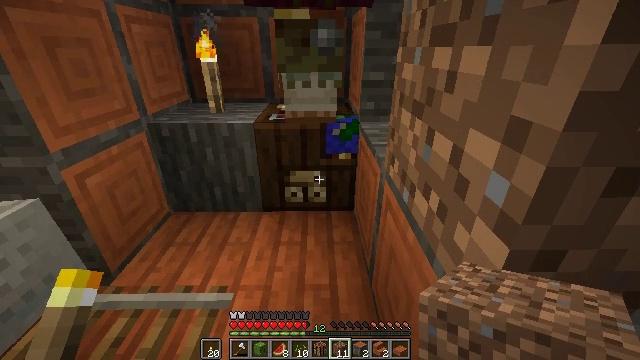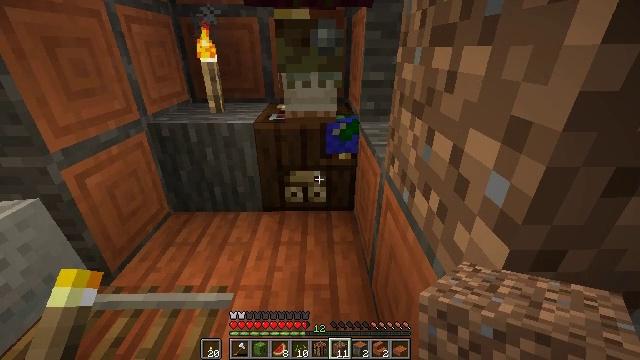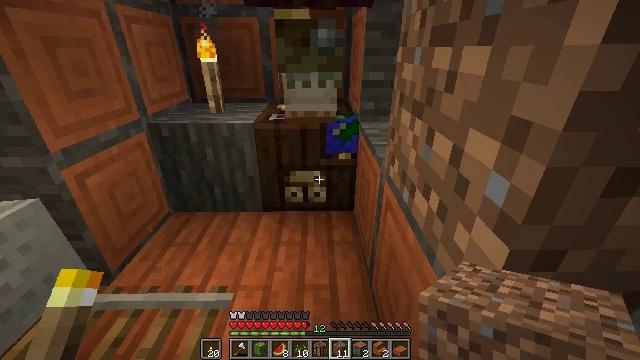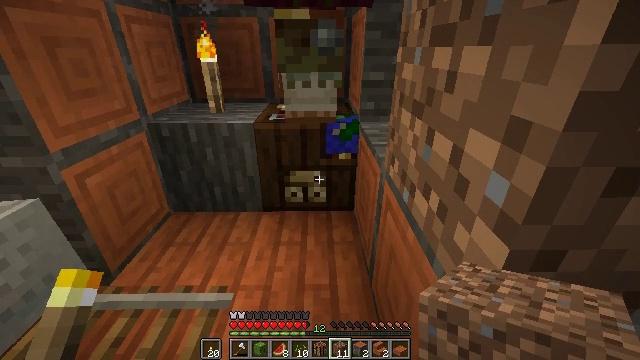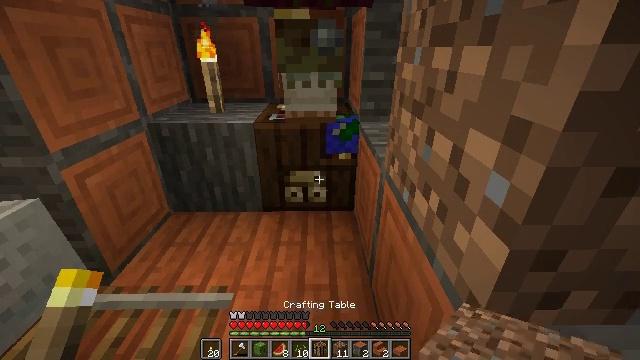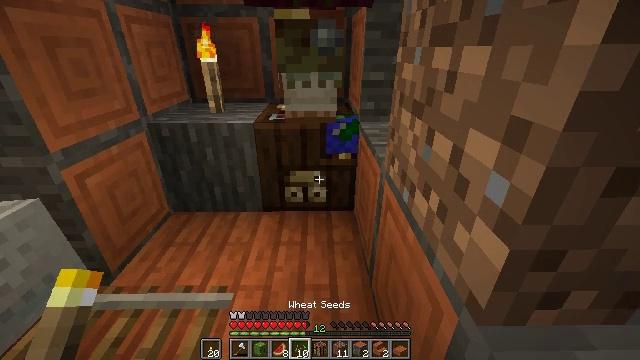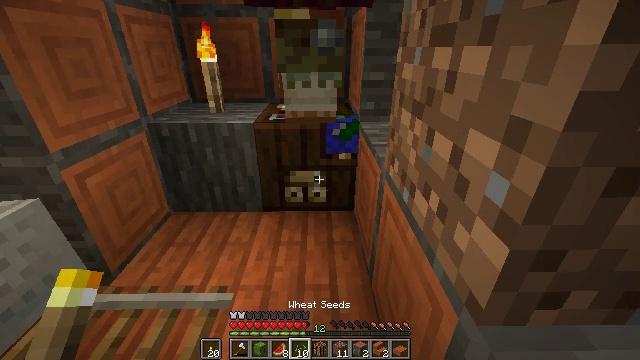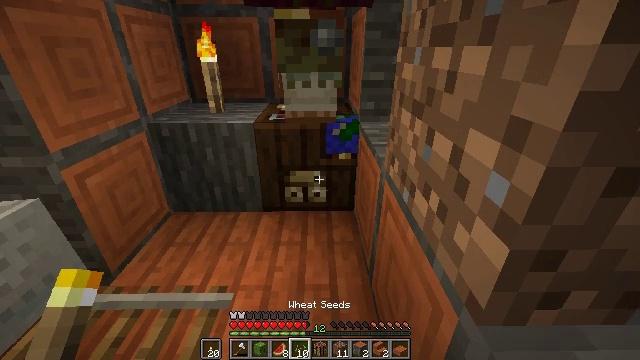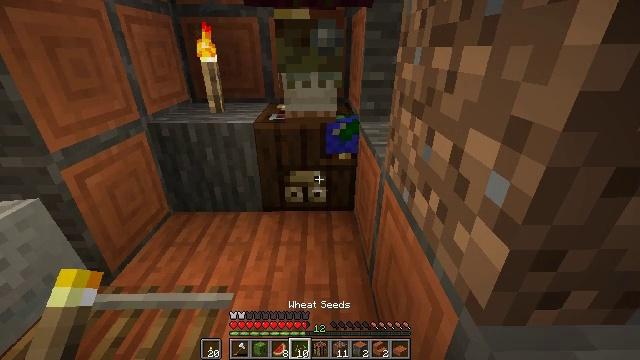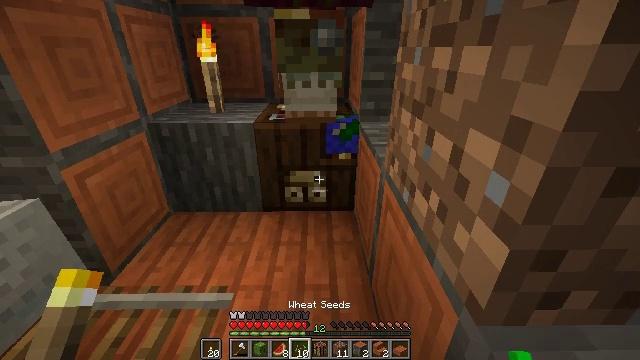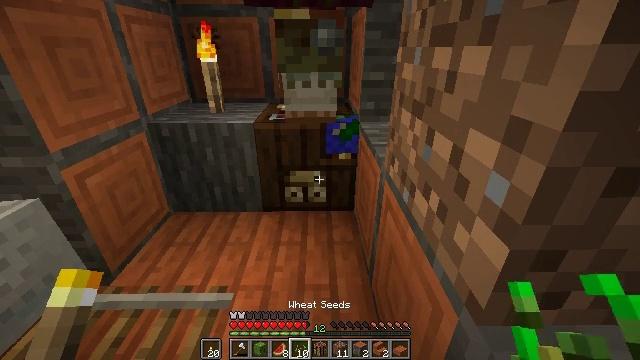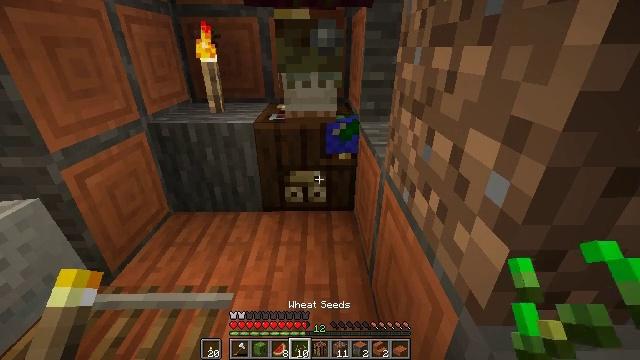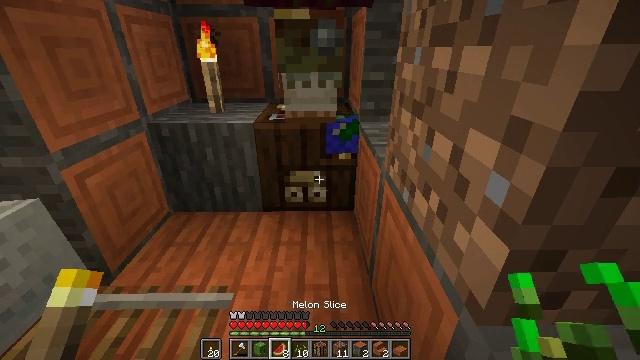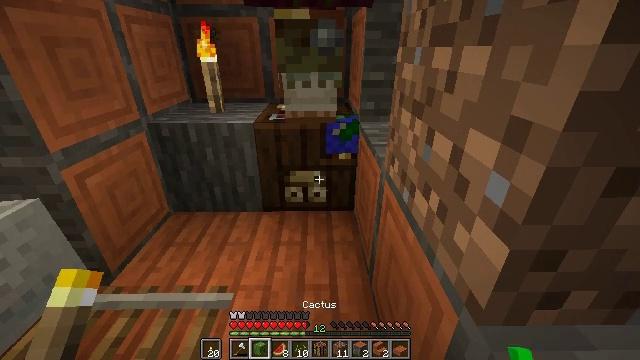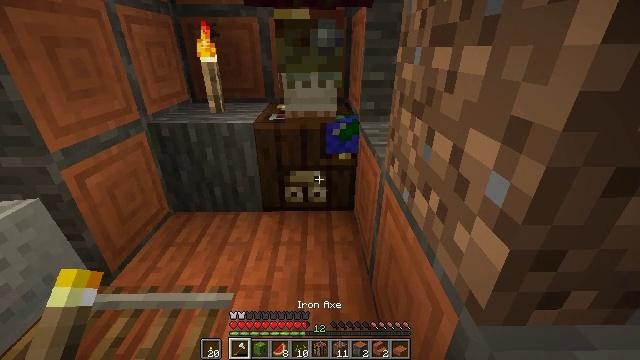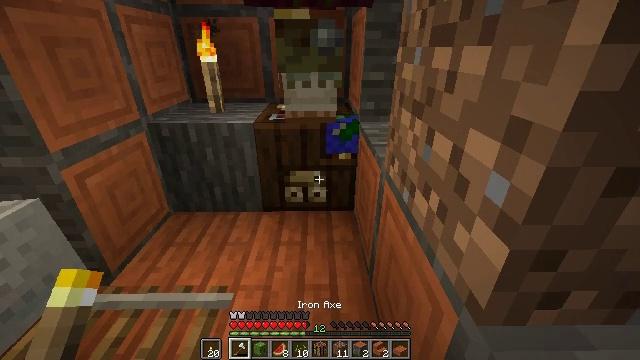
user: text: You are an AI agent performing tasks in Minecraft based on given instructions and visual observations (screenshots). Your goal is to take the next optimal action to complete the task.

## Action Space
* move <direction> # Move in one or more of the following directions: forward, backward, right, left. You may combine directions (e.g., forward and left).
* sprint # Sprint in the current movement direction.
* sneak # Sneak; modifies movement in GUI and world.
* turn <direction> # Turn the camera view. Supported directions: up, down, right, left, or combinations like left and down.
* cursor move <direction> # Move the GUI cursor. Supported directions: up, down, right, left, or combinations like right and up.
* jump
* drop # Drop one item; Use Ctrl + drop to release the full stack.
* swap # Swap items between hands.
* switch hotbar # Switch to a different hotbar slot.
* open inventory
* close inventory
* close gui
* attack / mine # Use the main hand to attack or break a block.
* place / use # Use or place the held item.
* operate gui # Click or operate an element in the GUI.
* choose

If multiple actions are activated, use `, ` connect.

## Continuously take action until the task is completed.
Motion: motion action
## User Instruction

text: Break the cartography table.
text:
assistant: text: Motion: no_op
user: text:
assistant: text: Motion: no_op
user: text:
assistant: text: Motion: no_op
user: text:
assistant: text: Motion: no_op
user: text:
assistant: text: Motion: no_op
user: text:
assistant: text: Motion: no_op
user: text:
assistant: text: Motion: no_op
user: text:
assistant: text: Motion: no_op
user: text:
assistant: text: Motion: no_op
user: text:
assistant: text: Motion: no_op
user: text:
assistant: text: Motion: no_op
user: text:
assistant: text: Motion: no_op
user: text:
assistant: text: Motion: no_op
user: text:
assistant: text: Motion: no_op
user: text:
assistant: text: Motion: no_op
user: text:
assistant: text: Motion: no_op
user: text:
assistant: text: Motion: no_op
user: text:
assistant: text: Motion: no_op
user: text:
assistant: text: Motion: no_op
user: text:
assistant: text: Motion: no_op
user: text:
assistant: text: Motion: no_op
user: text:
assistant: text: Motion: no_op
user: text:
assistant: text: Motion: no_op
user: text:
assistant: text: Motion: no_op
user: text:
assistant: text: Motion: no_op
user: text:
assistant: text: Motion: no_op
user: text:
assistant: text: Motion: no_op
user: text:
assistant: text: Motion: attack / mine
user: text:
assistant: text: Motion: attack / mine
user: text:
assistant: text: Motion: attack / mine